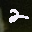
Label: 2